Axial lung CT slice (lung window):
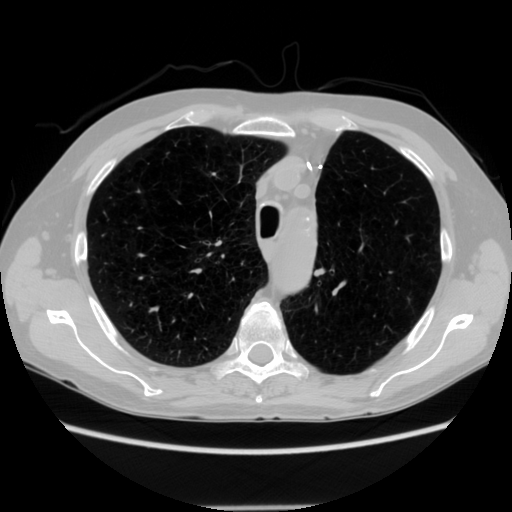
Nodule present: no